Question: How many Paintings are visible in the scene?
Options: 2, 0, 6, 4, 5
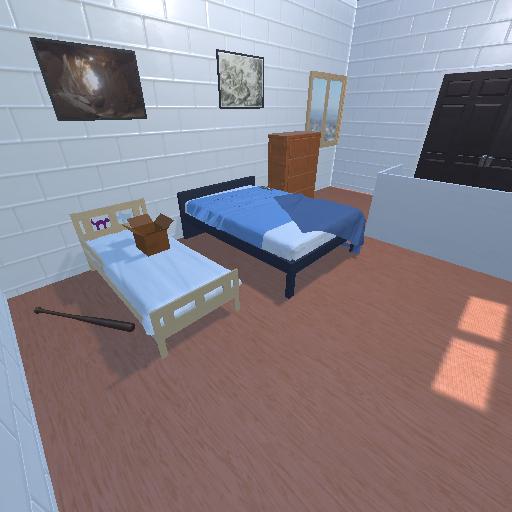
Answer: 2